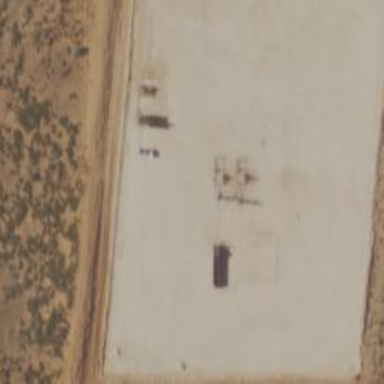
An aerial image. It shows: Petroleum well that is man-made.